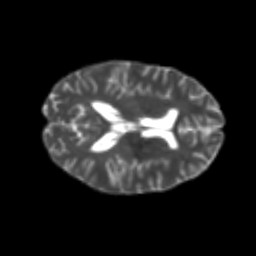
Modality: T2w
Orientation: axial
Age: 24
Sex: female
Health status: healthy
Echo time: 0.074 s